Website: apple
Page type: delivery-shipping
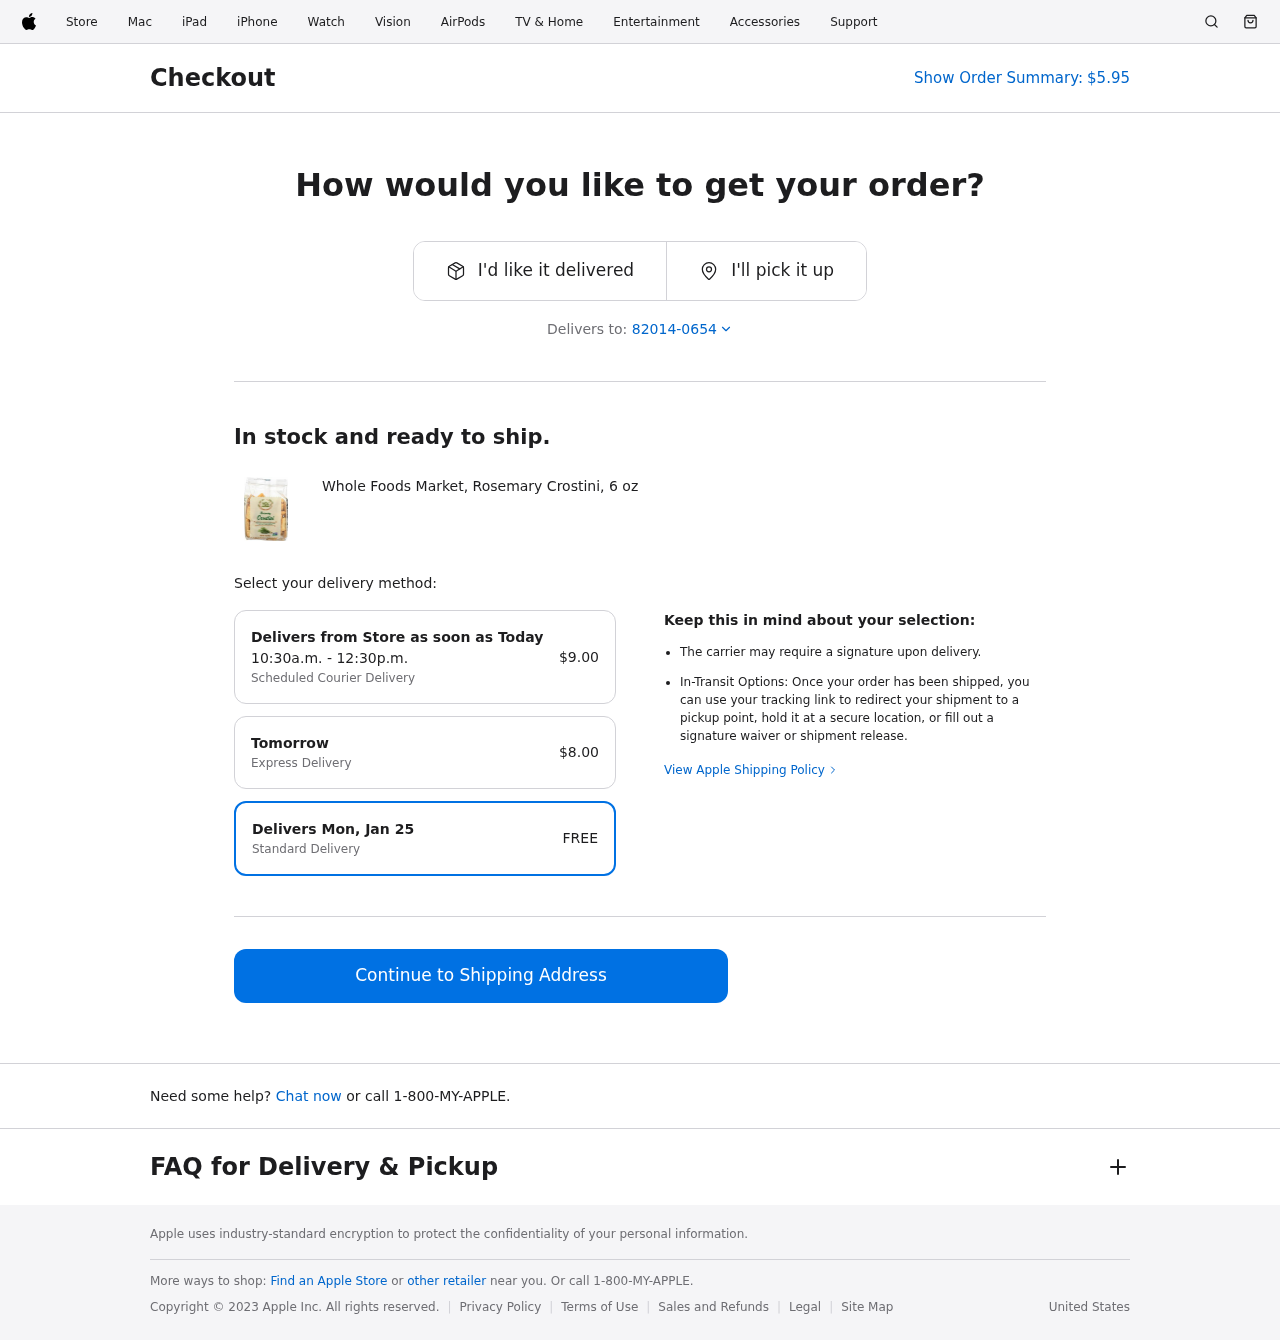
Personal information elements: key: PII_POSTCODE_FULL
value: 82014-0654
Product elements: key: PRODUCT1_NAME
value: Whole Foods Market, Rosemary Crostini, 6 oz
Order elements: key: ORDER_TOTAL
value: $5.95
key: ORDER_DELIVERY_DATE_SAMEDAY
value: Today
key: ORDER_SHIPPING_COST_SAMEDAY
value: $9.00
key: ORDER_DELIVERY_DATE_EXPRESS
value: Tomorrow
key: ORDER_SHIPPING_COST_EXPRESS
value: $8.00
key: ORDER_DELIVERY_DATE
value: Delivers Mon, Jan 25
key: ORDER_SHIPPING_COST
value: FREE